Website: lowes
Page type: review-order
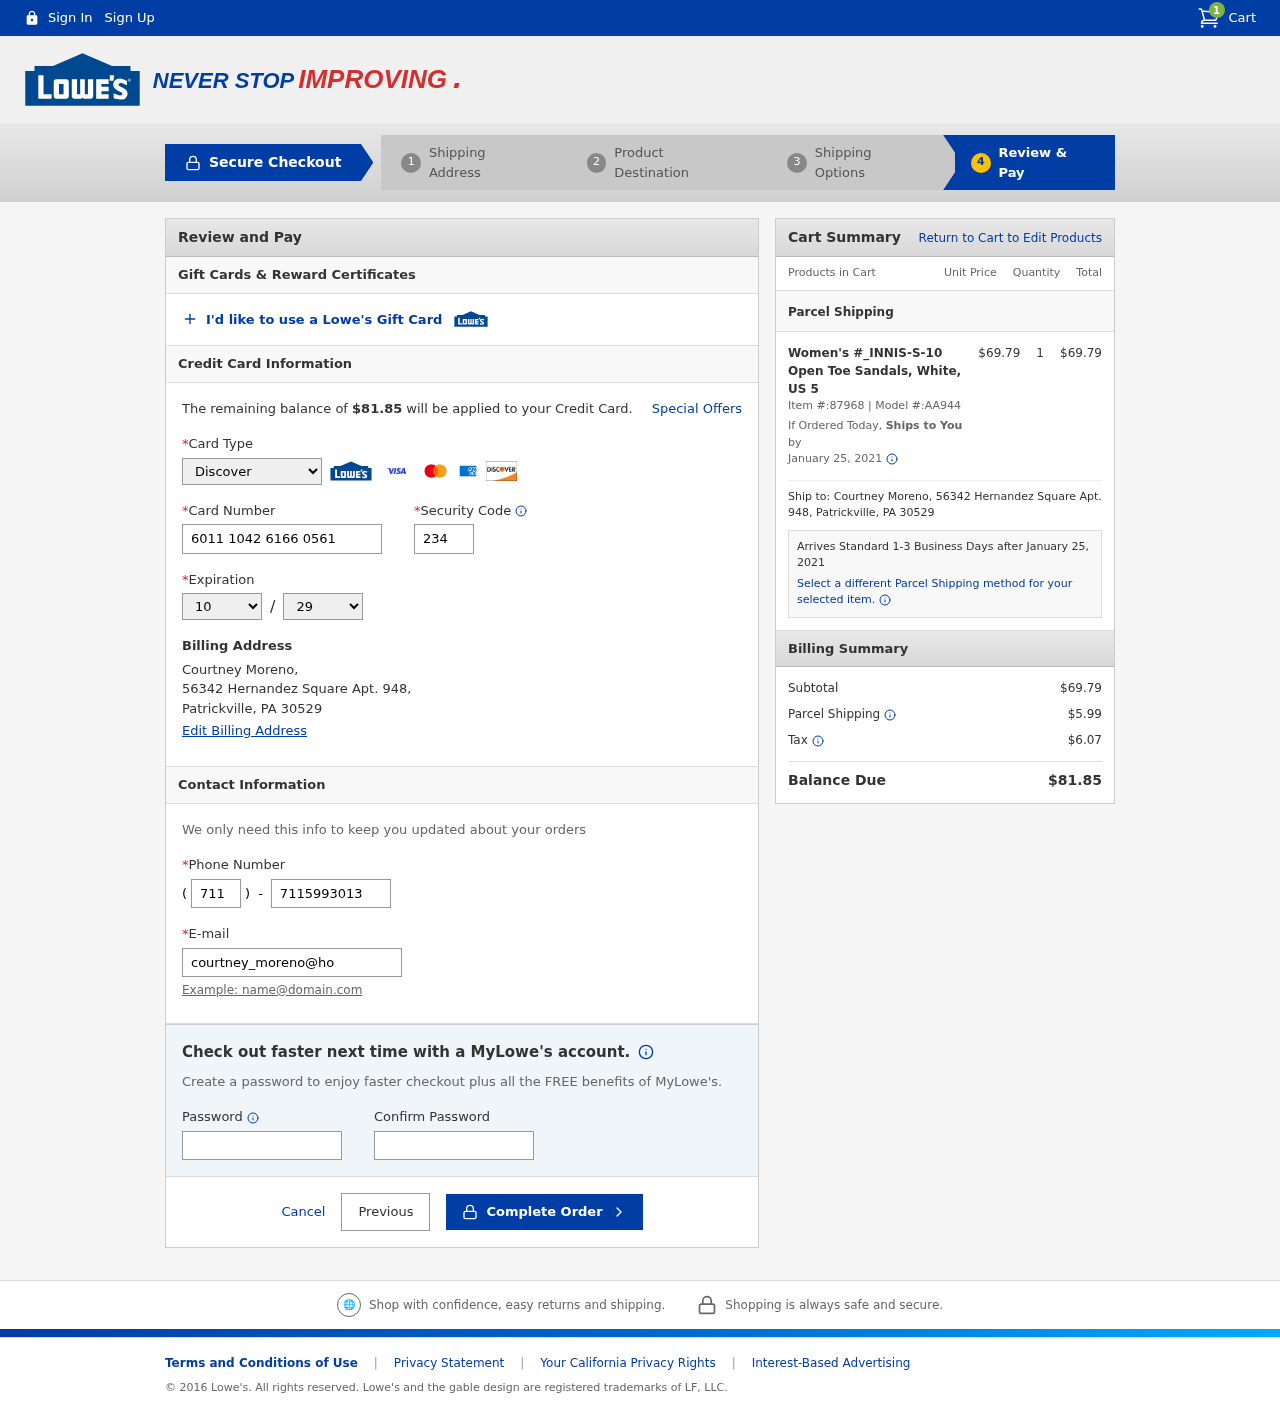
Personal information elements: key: PII_CARD_CVV
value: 234
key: PII_CARD_EXPIRY_MONTH
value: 10
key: PII_CARD_EXPIRY_YEAR
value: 29
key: PII_CARD_NUMBER
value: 6011 1042 6166 0561
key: PII_CARD_TYPE
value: Discover
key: PII_CITY
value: Patrickville
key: PII_EMAIL
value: courtney_moreno@hotmail.com
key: PII_FULLNAME
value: Courtney Moreno,
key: PII_PHONE
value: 7115993013
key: PII_PHONE_AREA
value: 711
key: PII_POSTCODE
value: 30529
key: PII_STATE_ABBR
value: PA
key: PII_STREET
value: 56342 Hernandez Square Apt. 948
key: PII_STREET
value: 56342 Hernandez Square Apt. 948,
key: PII_FULLNAME2
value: Courtney Moreno
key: PII_POSTCODE_FULL
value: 30529
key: PII_CITY_STATE
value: Patrickville, PA
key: PII_CITY_STATE_ZIP
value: Patrickville, PA 30529
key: PII_POSTCODE_NUMERIC
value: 30529
Product elements: key: PRODUCT1_NAME
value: Women's #_INNIS-S-10 Open Toe Sandals, White, US 5
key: PRODUCT1_PRICE
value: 69.79
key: PRODUCT1_QUANTITY
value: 1
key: PRODUCT1_ITEM_NUMBER
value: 87968
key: PRODUCT1_MODEL_NUMBER
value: AA944
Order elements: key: ORDER_NUM_ITEMS
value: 1
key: ORDER_TOTAL
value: $81.85
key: ORDER_SHIPPING_DATE
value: January 25, 2021
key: ORDER_SUBTOTAL
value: $69.79
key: ORDER_SHIPPING_DATE2
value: January 25, 2021
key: ORDER_SUBTOTAL2
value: $69.79
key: ORDER_SHIPPING_COST
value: $5.99
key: ORDER_TAX
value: $6.07